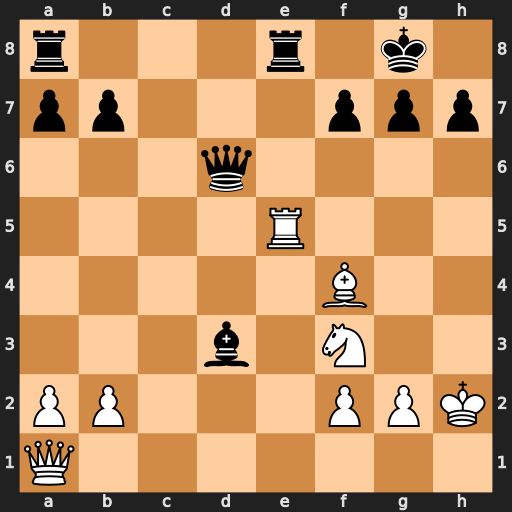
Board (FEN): r3r1k1/pp3ppp/3q4/4R3/5B2/3b1N2/PP3PPK/Q7
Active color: w
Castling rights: -
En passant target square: -
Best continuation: Rxe8+ Rxe8 Bxd6